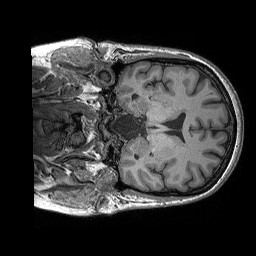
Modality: T1w
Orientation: coronal
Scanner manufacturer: siemens
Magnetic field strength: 3 T
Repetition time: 2.3 s
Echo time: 0.00298 s